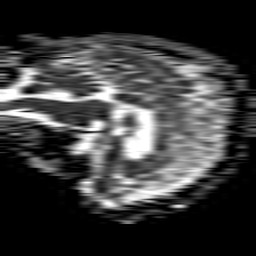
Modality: ADC
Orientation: sagittal
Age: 67
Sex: female
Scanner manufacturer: philips
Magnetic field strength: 1.5 T
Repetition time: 4.6 s
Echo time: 0.08631 s